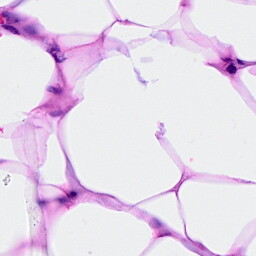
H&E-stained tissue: Breast